Question: I am fetch data from table insdie php script and displaying in table. This php script is called by button click event.
Here is the php code which does this:
'''
while ($row = @mysqli_fetch_array($result))
{
echo '<div class = "c2">
<table class="table table-condensed">
<tbody>
<tr class="active">
<td class="active"></td>
<td class="active">'.$row['date'].'</td>
<td class="success">'.$row['time'].'</td>
<td class="warning">'.$row['username'].'</td>
<td class="danger">'.$row['user_follower_count'].'</td>
<td class="info">'.$constant.'</td>
<td class="active">'.$row['tweet_text'].'</td>
<td class="success">...dfd</td>
</tr>
</tbody>
</div>
';
}
'''
However the content display looks messed.
I have used bootstrap css here
Like

How can I display so that all rows appears with same width in proper manner?
Content is displayed when button is clicked.
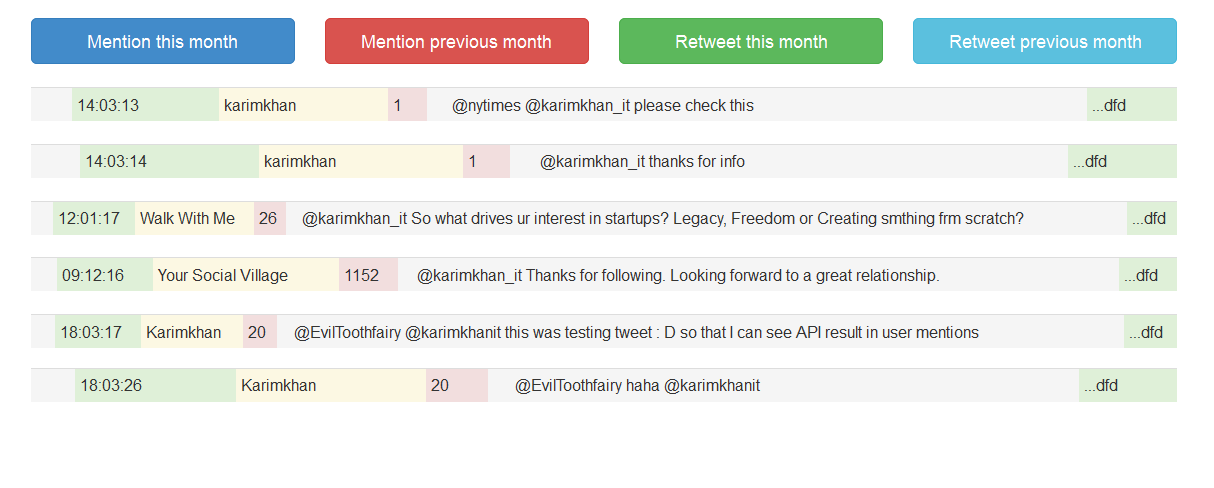
Answer: Try this:
'''
echo '<div class="c2"><table class="table table-condensed"><tbody>';
while ($row = @mysqli_fetch_array($result))
{
echo '<tr class="active">
<td class="active"></td>
<td class="active">'.$row['date'].'</td>
<td class="success">'.$row['time'].'</td>
<td class="warning">'.$row['username'].'</td>
<td class="danger">'.$row['user_follower_count'].'</td>
<td class="info">'.$constant.'</td>
<td class="active">'.$row['tweet_text'].'</td>
<td class="success">...dfd</td>
</tr>';
}
echo '</tbody></table></div>';
'''